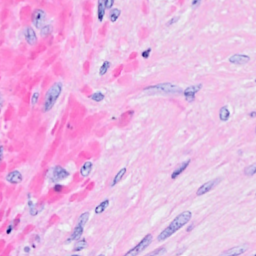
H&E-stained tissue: Breast